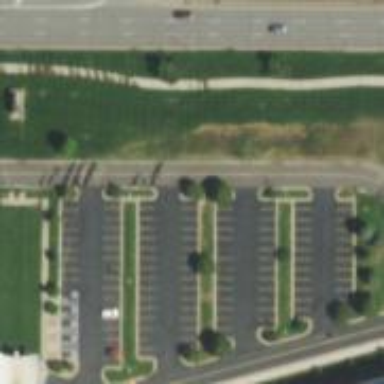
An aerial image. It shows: Parking space.